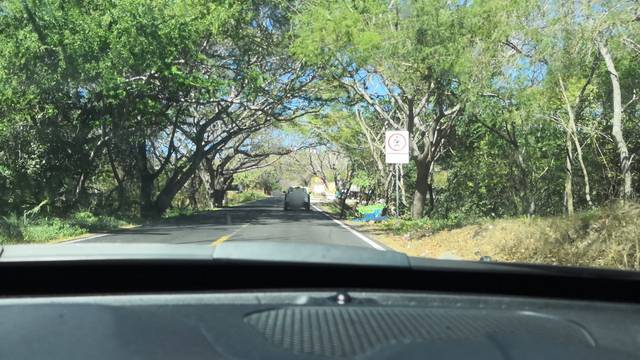
Region: Mexico
Coordinates: 20.778, -105.383